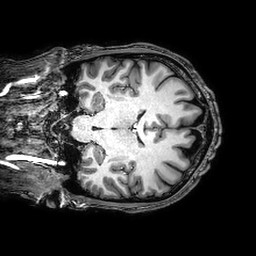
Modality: T1w
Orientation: coronal
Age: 30
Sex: male
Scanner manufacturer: philips
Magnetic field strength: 3 T
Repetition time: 0.008371 s
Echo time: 0.00386 s